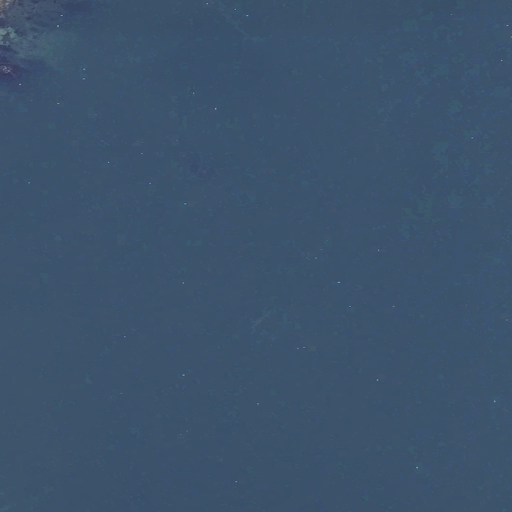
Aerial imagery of bar in Maine named Rudder Rock containing only open water